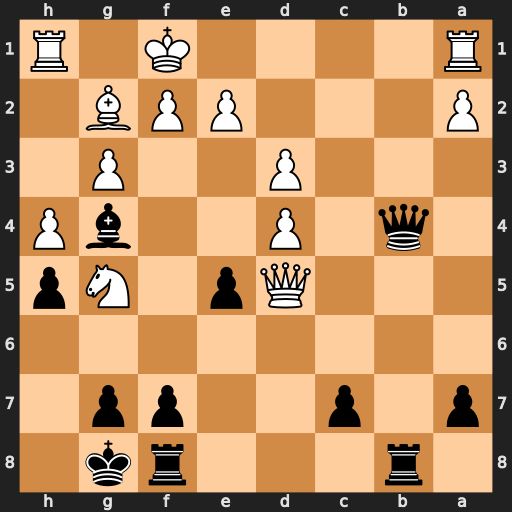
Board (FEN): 1r3rk1/p1p2pp1/8/3Qp1Np/1q1P2bP/3P2P1/P3PPB1/R4K1R
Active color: b
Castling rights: -
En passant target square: -
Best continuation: Qb1+ Rxb1 Rxb1#